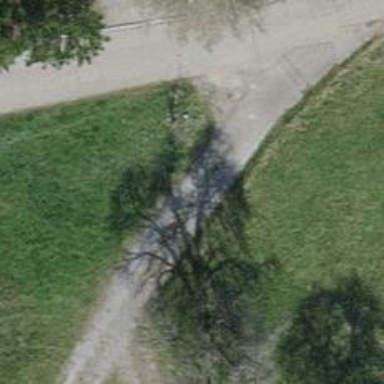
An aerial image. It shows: Paved driveway road for service vehicles.